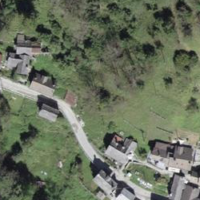
EUNIS habitat code: 41
Species observed at this site:
Chrysotoxum bicincta
Scutigera coleoptrata
Lymantria monacha